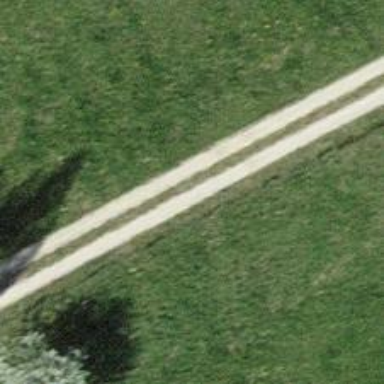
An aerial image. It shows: Track with fine gravel surface of grade2 quality.